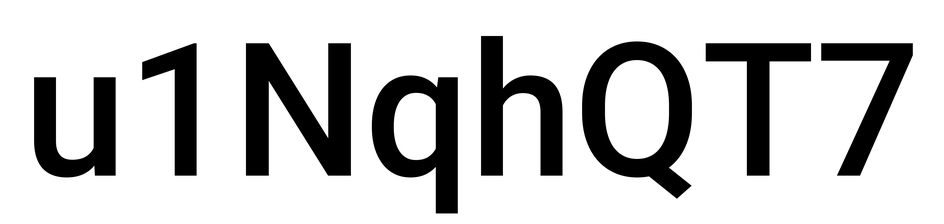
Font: Roboto_Medium